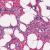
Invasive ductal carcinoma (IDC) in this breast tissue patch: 0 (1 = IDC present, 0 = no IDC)